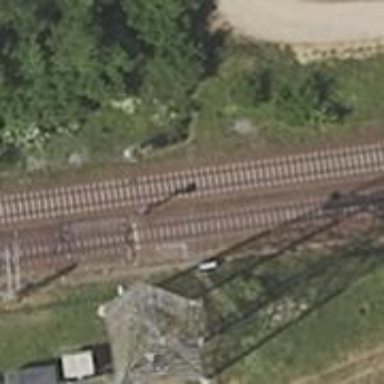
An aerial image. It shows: Railway signal.